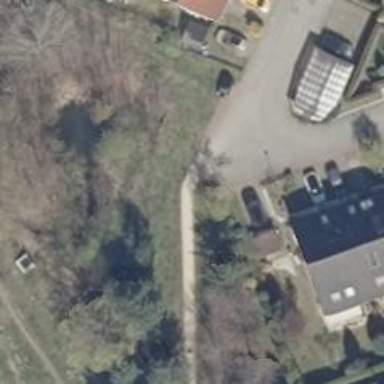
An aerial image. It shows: Compacted footway.